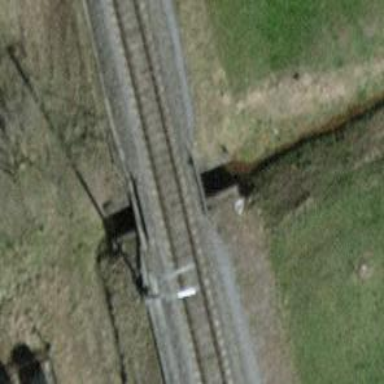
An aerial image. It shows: Tunnel with drain waterway.